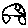
Label: car